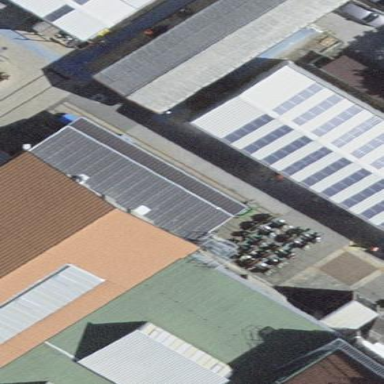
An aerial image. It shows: Industrial building.